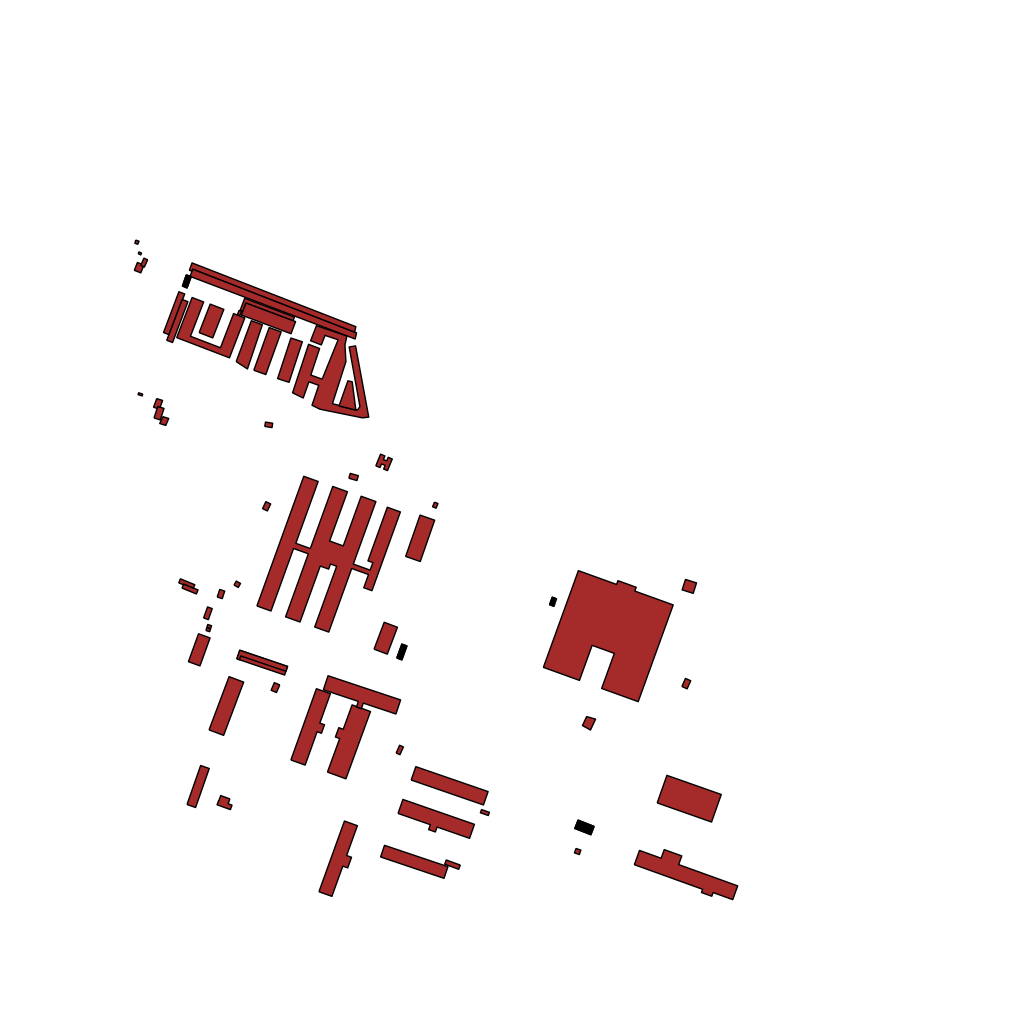
Tags: overhead vector_map, industrial, recreation, residential, individual_rise, density_1, Building, Facility, 1.0 km²